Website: bh-photo
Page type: account-dashboard
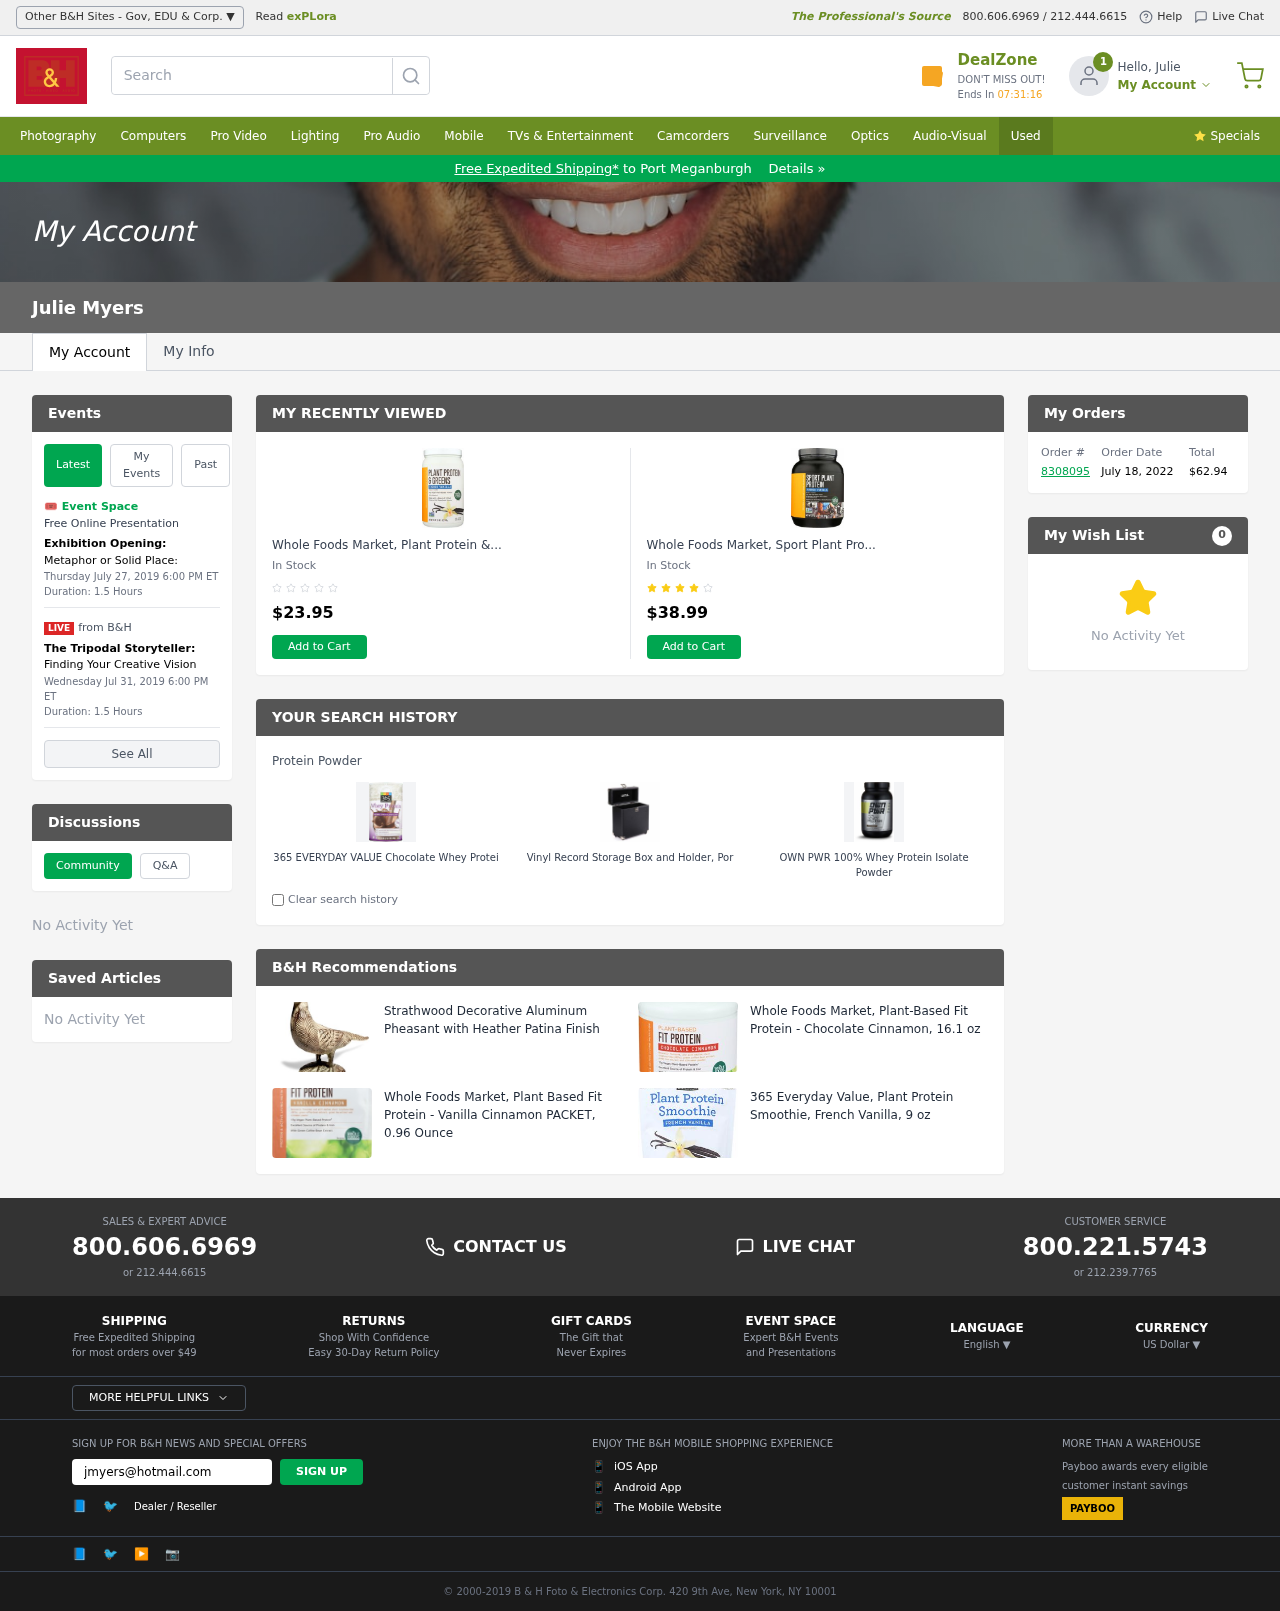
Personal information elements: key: PII_CITY
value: Port Meganburgh
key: PII_EMAIL
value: jmyers@hotmail.com
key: PII_FIRSTNAME
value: Julie
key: PII_FULLNAME
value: Julie Myers
Product elements: key: PRODUCT1_NAME
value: Whole Foods Market, Plant Protein & Greens, French Vanilla, 18 oz
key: PRODUCT1_PRICE
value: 23.95
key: PRODUCT2_NAME
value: Whole Foods Market, Sport Plant Protein, French Vanilla, 33 oz
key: PRODUCT2_PRICE
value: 38.99
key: PRODUCT3_ITEM_CATEGORY
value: Protein Powder
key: PRODUCT3_NAME
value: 365 EVERYDAY VALUE Chocolate Whey Protein Powder, 33 OZ
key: PRODUCT4_NAME
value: Vinyl Record Storage Box and Holder, Portable Retro Record Album Storage Case For 25+ Albums, Vinyl
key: PRODUCT5_NAME
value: OWN PWR 100% Whey Protein Isolate Powder, Gourmet Chocolate, 25 G Protein, 2 Pound (27 Servings)
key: PRODUCT6_NAME
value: Strathwood Decorative Aluminum Pheasant with Heather Patina Finish
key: PRODUCT7_NAME
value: Whole Foods Market, Plant-Based Fit Protein - Chocolate Cinnamon, 16.1 oz
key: PRODUCT8_NAME
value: Whole Foods Market, Plant Based Fit Protein - Vanilla Cinnamon PACKET, 0.96 Ounce
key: PRODUCT9_NAME
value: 365 Everyday Value, Plant Protein Smoothie, French Vanilla, 9 oz
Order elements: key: ORDER_ID
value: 8308095
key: ORDER_DATE
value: July 18, 2022
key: ORDER_TOTAL
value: $62.94
Other elements: key: WISHLIST_COUNT
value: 0